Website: macys
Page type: billing-address
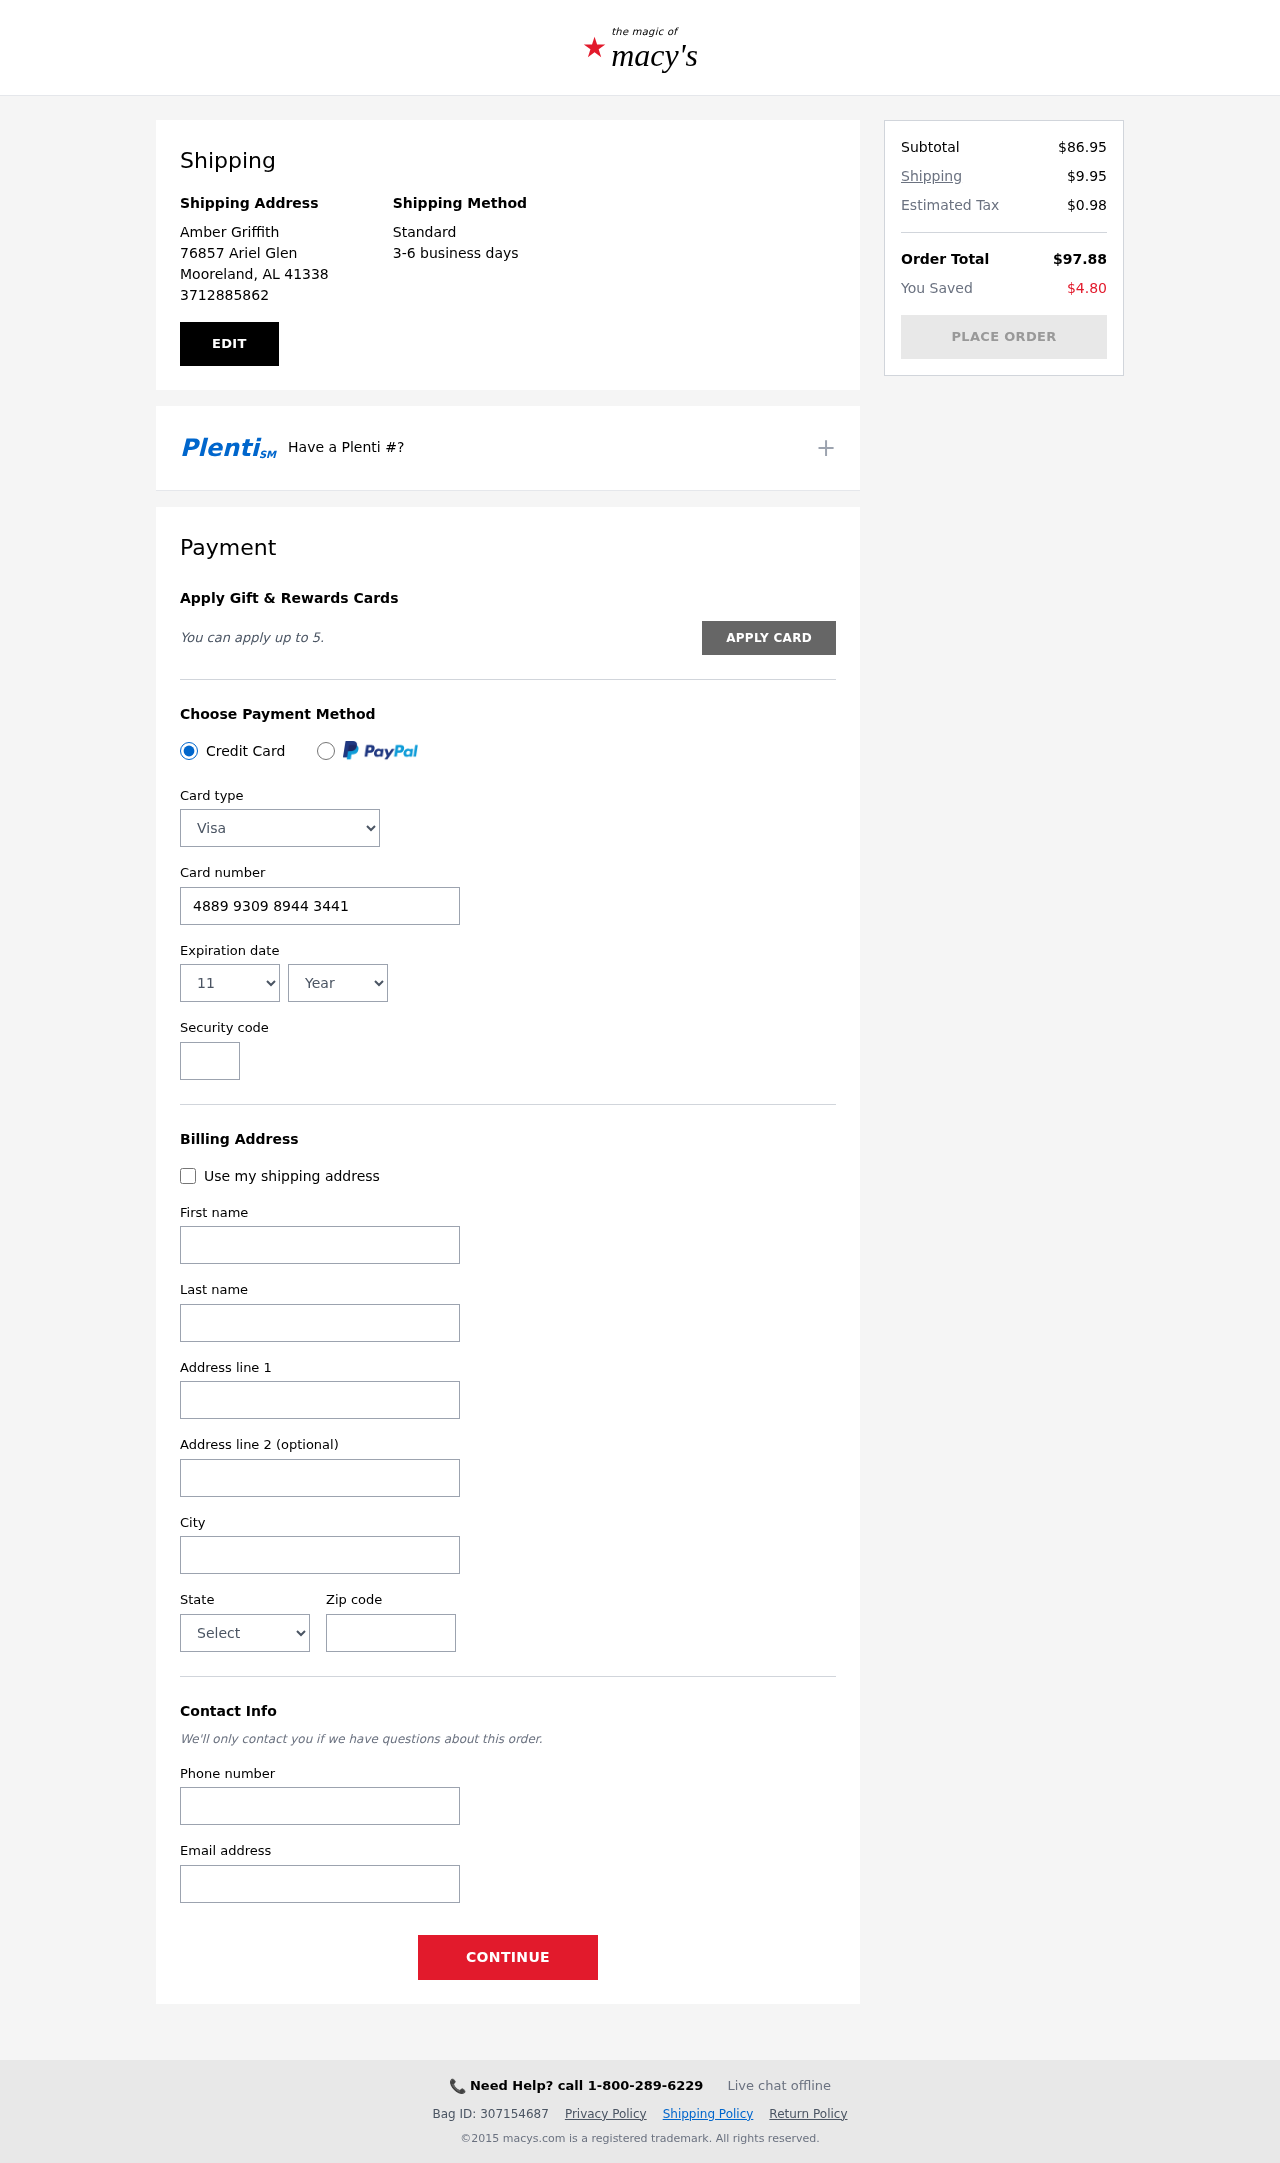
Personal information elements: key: PII_CARD_CVV
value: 631
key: PII_CARD_EXPIRY_MONTH
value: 11
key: PII_CARD_EXPIRY_YEAR
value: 27
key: PII_CARD_NUMBER
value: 4889 9309 8944 3441
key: PII_CARD_TYPE
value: Visa
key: PII_CITY
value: Mooreland
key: PII_CITY_STATE_ZIP
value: Mooreland, AL 41338
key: PII_EMAIL
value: ambergriffith@yahoo.com
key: PII_FIRSTNAME
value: Amber
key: PII_FULLNAME
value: Amber Griffith
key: PII_LASTNAME
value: Griffith
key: PII_PHONE
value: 3712885862
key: PII_POSTCODE
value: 41338
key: PII_STATE
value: Alabama
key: PII_STREET
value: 76857 Ariel Glen
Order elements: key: ORDER_SUBTOTAL
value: $86.95
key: ORDER_SHIPPING_COST
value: $9.95
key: ORDER_TAX
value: $0.98
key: ORDER_TOTAL
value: $97.88
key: ORDER_SAVINGS
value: $4.80